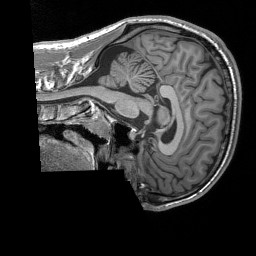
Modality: T1w
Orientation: sagittal
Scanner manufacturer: siemens
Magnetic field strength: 3 T
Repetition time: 1.76 s
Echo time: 0.0022 s